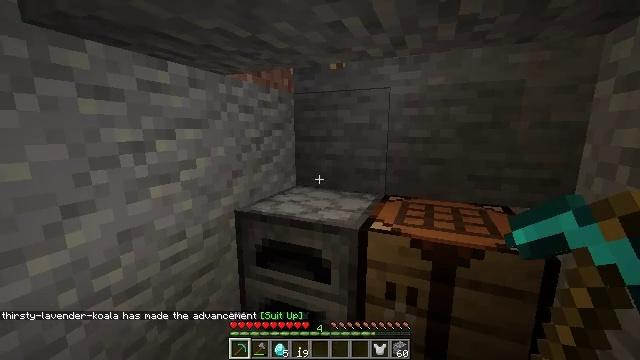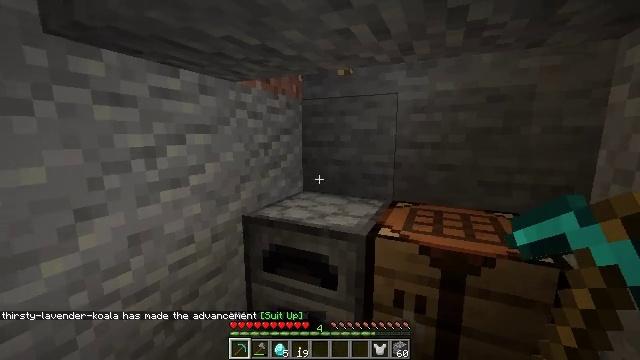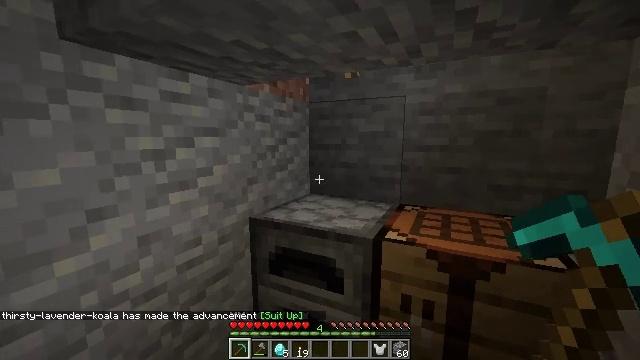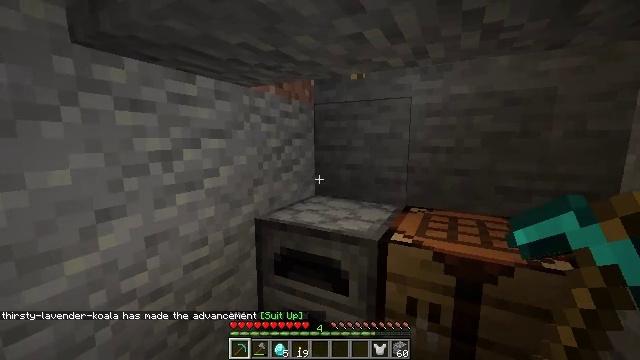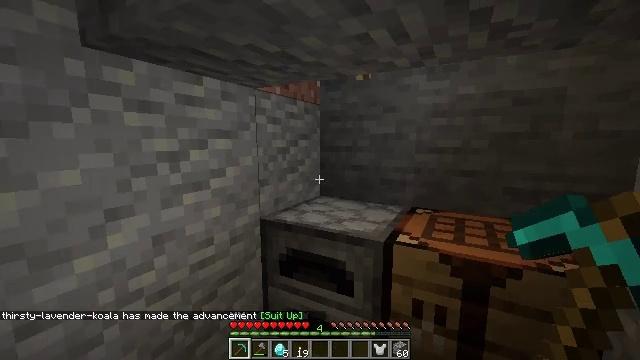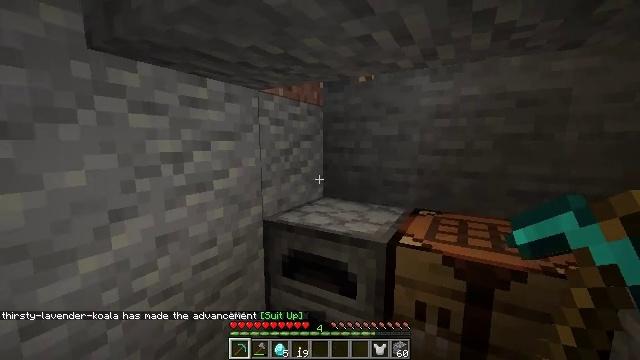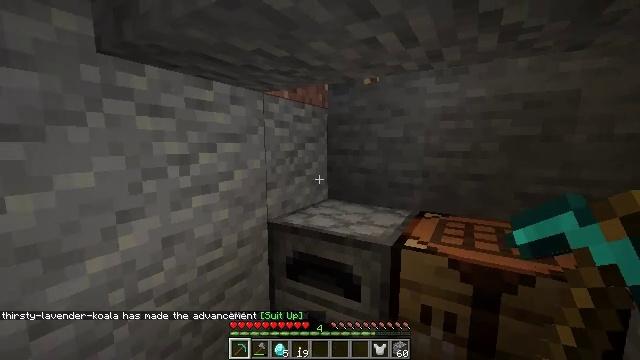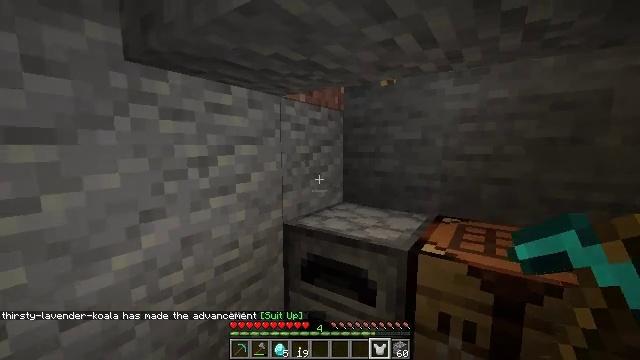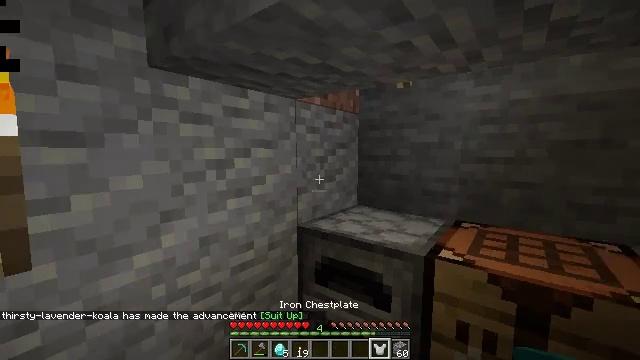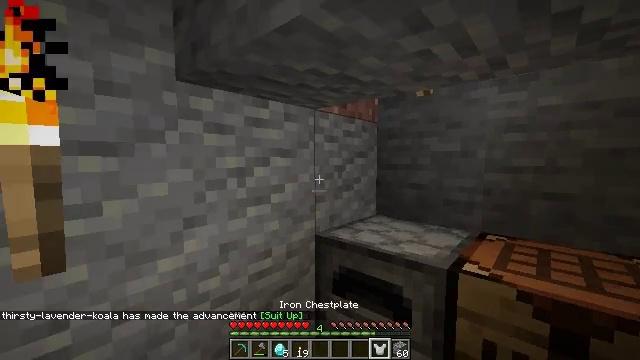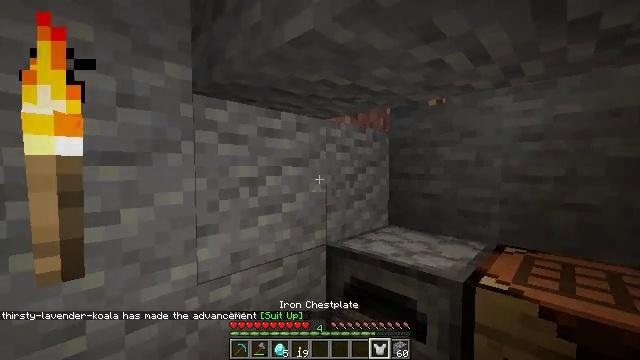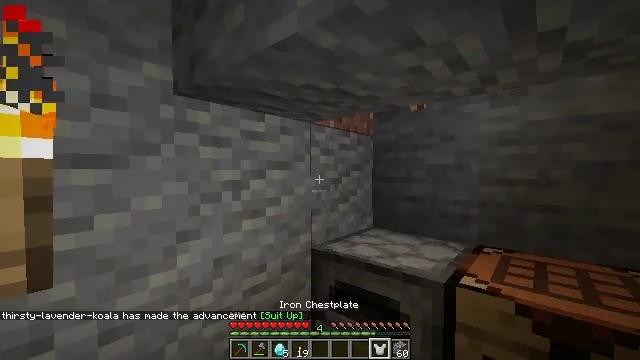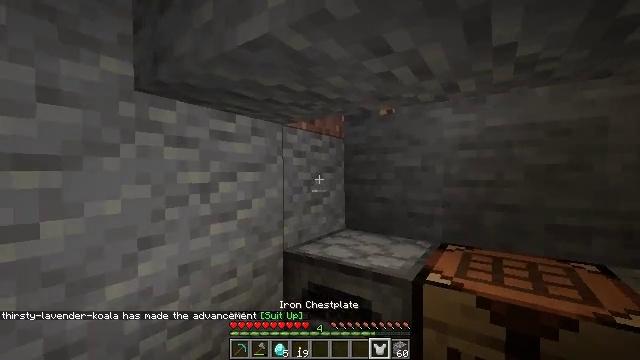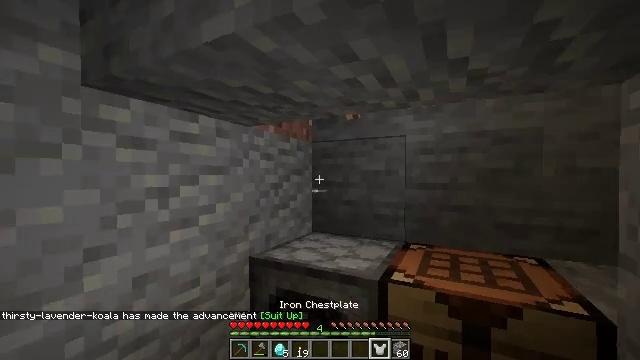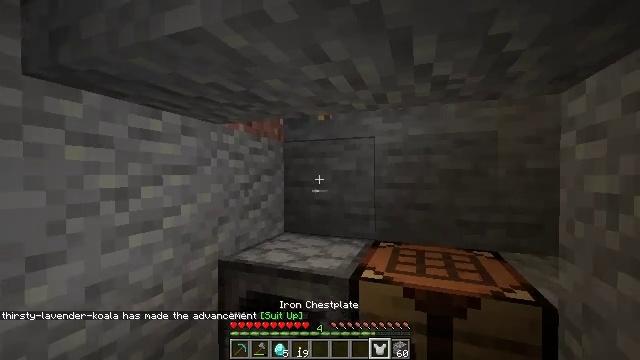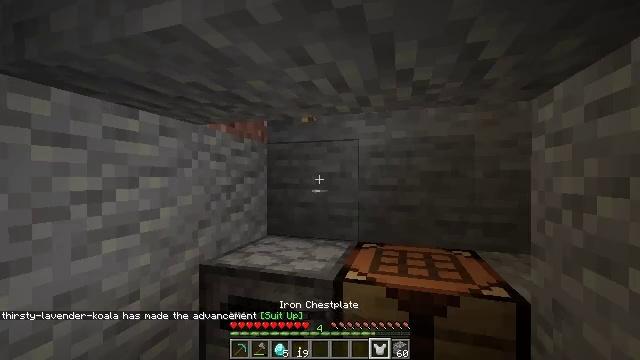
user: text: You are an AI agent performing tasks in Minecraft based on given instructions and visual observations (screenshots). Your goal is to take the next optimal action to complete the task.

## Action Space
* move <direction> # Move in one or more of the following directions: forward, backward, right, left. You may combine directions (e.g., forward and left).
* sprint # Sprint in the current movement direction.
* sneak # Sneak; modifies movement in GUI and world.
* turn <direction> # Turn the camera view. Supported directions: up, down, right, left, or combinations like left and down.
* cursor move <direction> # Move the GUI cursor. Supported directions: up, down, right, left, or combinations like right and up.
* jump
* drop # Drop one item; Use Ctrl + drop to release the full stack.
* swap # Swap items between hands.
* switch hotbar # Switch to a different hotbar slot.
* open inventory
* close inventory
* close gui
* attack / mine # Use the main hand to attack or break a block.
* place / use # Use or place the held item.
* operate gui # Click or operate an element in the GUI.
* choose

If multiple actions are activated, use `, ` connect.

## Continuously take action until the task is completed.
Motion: motion action
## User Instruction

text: Take diamonds to craft a diamond helmet.
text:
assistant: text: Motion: turn left and up
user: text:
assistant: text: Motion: turn left
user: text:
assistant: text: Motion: turn left
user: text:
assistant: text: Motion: turn left
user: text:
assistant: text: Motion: no_op
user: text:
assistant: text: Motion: turn left
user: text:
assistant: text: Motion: turn left, switch to hotbar 8
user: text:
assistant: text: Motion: turn left, switch to hotbar 8
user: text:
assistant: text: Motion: turn left and up, switch to hotbar 8
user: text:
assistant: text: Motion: turn left and up
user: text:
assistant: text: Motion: turn right
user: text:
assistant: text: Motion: turn right
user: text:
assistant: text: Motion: turn right
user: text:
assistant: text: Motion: turn right
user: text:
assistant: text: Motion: turn right
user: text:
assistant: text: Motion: use / place
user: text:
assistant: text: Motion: use / place
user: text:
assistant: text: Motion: use / place
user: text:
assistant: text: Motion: no_op
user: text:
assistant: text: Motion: no_op
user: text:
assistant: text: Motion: no_op
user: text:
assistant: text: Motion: no_op
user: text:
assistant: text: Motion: no_op
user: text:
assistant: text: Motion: no_op
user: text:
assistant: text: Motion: no_op
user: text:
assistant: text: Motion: no_op
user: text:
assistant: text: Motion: no_op
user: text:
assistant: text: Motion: turn right
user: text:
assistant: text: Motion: turn right
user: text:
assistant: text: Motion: turn right